Question: As I am new to SWT I am struggling with its layouts.
I want to implement something like this
Can anyone please tell me how can I remove those spaces?
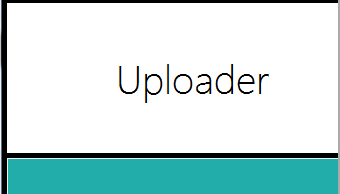
Answer: I think I found the answer myself.
while setting row layout to the shell, if we just set it like this:
'''
shell.setLayout(new RowLayout())
'''
It seems like the system sets some default values to the 'marginTop', 'marginLeft' etc which is the reason while I got some unwanted spaces at the left and top of widgets.
What you need to do is to set those values to '0'.
'''
RowLayout rowLayout = new RowLayout();
rowLayout.wrap = false;
rowLayout.pack = false;
rowLayout.justify = true;
rowLayout.type = SWT.VERTICAL;
rowLayout.marginLeft = 0;
rowLayout.marginTop = 0;
rowLayout.marginRight = 0;
rowLayout.marginBottom = 0;
rowLayout.spacing = 0;
shell.setLayout(rowLayout);
'''